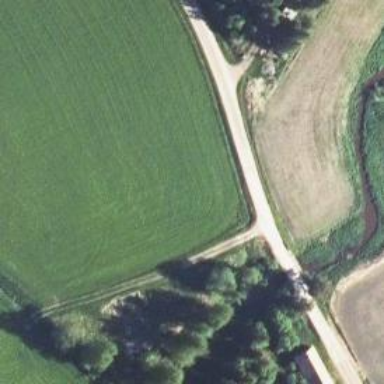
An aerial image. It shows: Unclassified road.